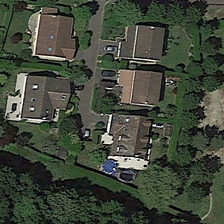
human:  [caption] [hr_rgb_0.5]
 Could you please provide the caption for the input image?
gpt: on both sides of the road are grey roofs .

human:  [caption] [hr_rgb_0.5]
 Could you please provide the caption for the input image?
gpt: the houses are surrounded by tall trees .

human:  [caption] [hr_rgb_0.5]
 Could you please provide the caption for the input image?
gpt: the houses are surrounded by tall trees .

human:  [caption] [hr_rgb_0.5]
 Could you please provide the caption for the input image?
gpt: on both sides of the road are grey roofs .

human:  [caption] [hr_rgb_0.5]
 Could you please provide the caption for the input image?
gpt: on both sides of the road are grey roofs .